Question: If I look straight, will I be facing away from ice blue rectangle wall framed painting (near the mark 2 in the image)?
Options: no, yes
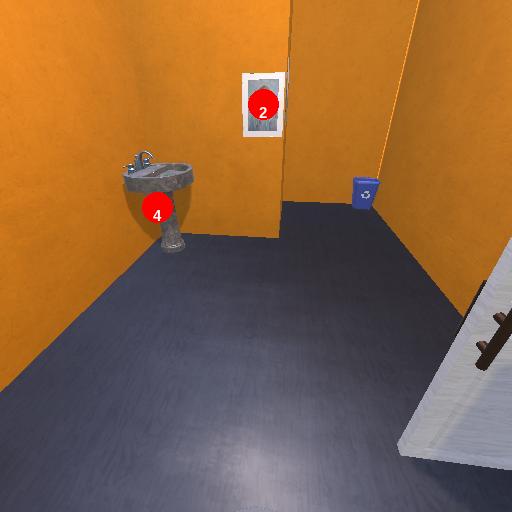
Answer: no